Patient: sex M, age 64
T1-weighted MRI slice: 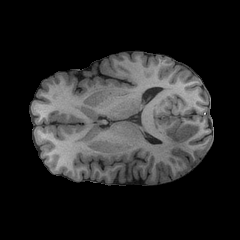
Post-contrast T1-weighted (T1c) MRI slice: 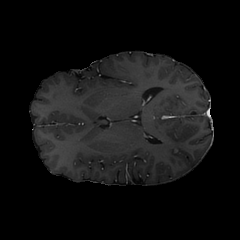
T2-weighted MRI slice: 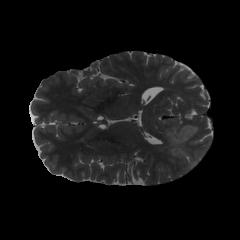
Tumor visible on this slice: yes
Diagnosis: Glioblastoma, IDH-wildtype
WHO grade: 4